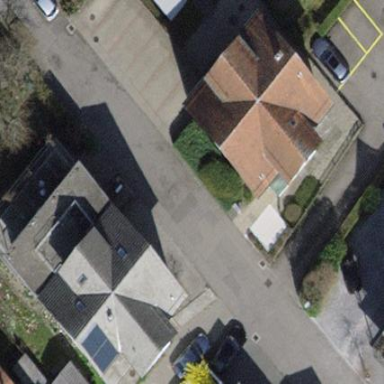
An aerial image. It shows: Public building with gabled roof.